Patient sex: M
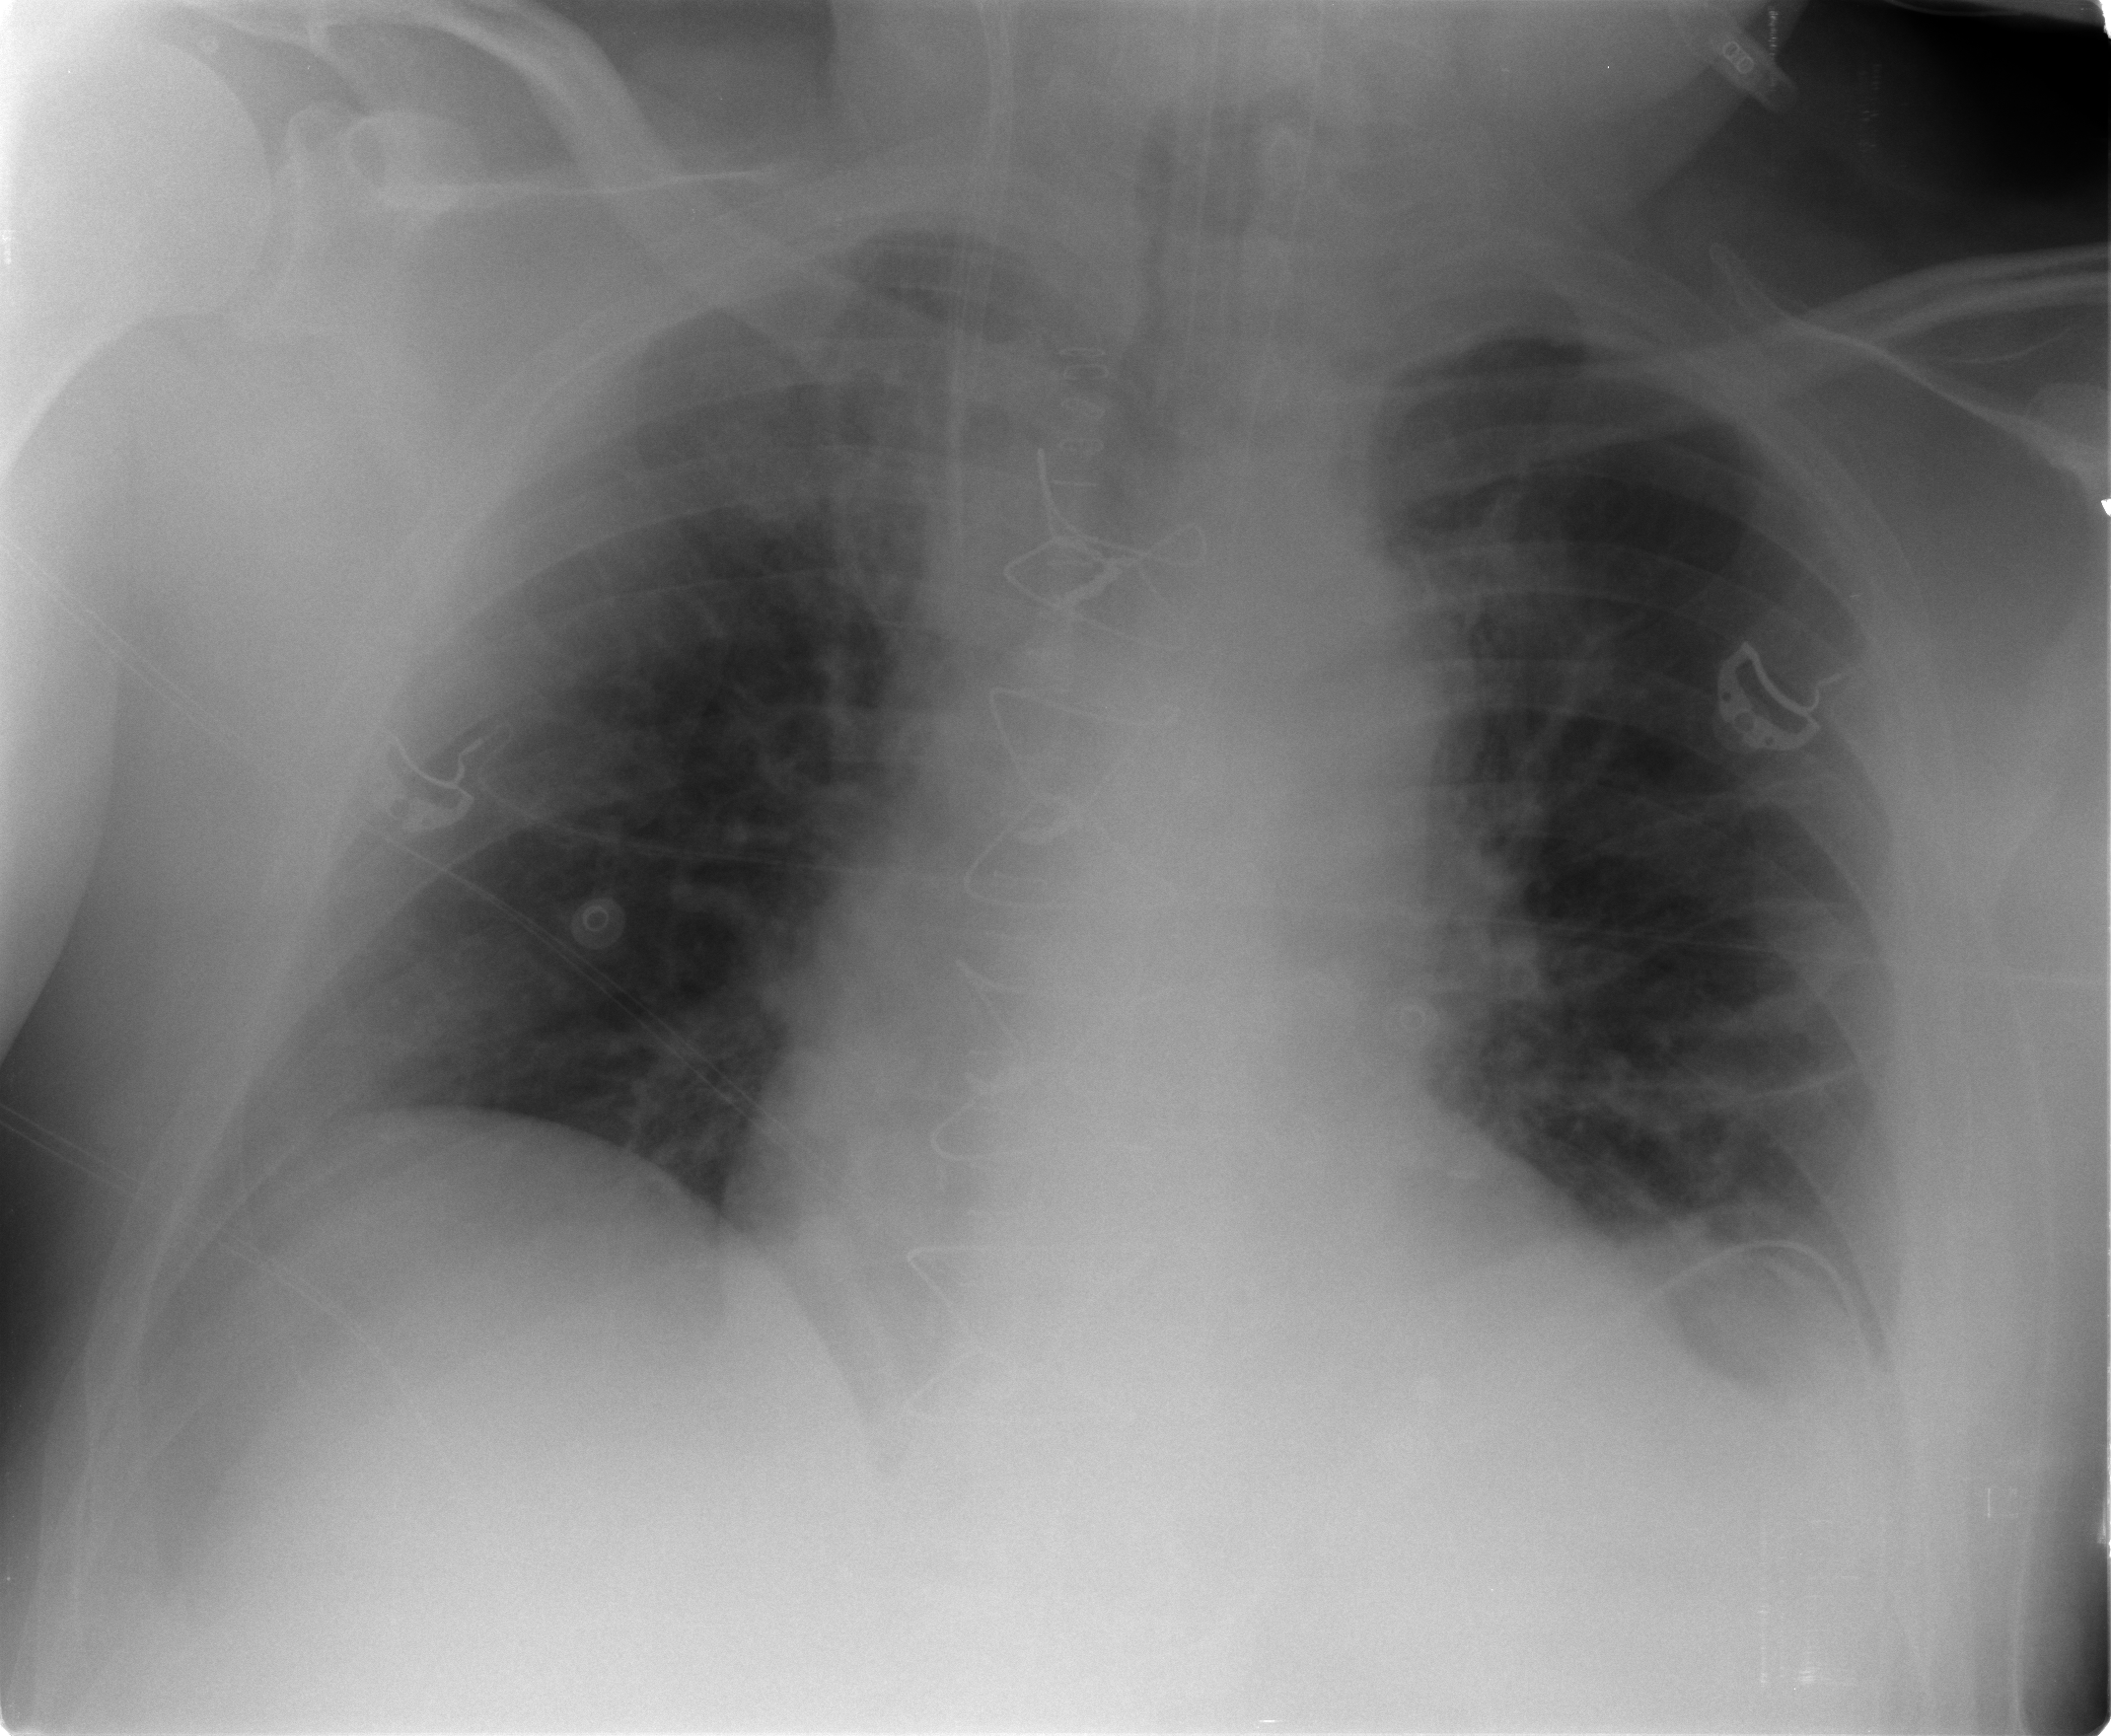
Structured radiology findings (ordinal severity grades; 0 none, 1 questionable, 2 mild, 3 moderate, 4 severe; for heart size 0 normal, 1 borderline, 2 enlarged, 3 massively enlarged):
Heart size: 2
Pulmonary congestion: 1
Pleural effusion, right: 1
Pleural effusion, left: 1
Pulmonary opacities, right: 0
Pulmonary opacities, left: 0
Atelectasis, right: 1
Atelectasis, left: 1